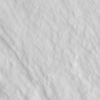
Label: not_dusty